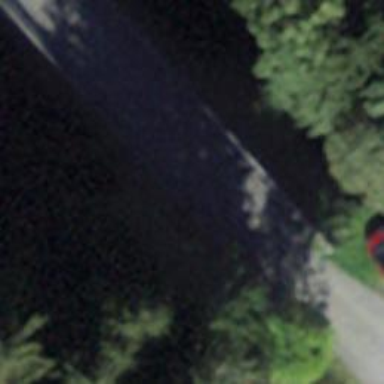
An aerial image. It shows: Track road on bridge.